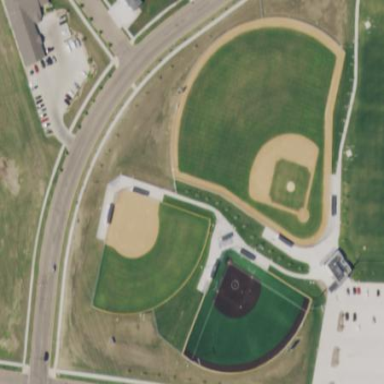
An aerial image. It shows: Baseball pitch for leisure land activities.